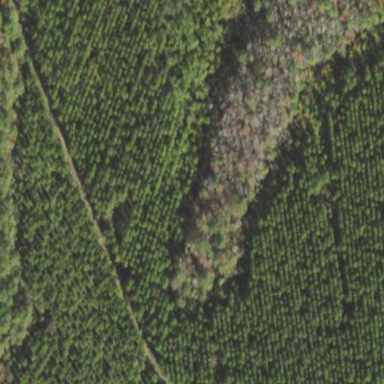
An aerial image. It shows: Forest dominated by needle-leaved trees.